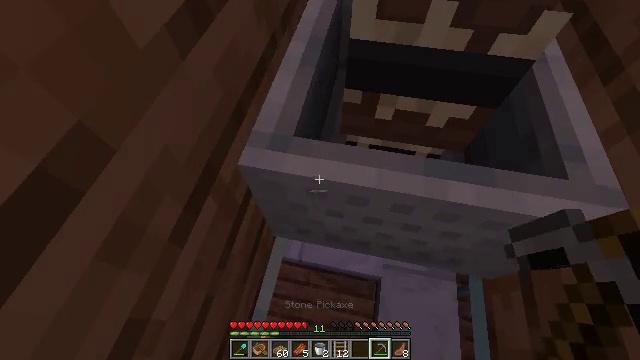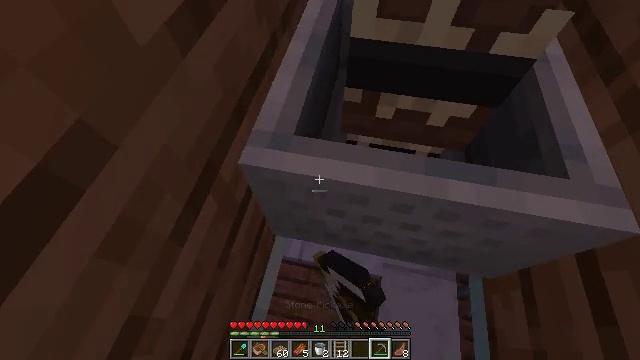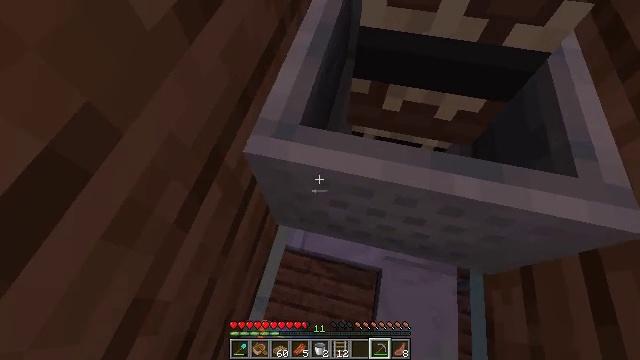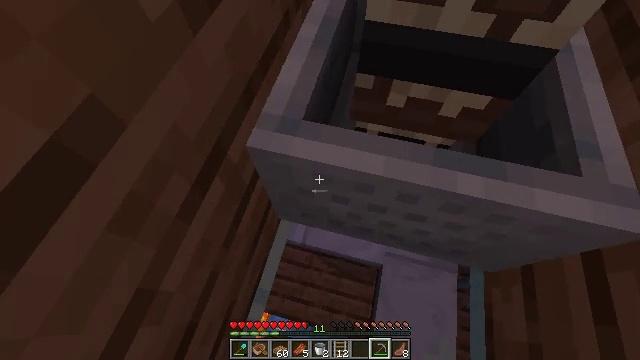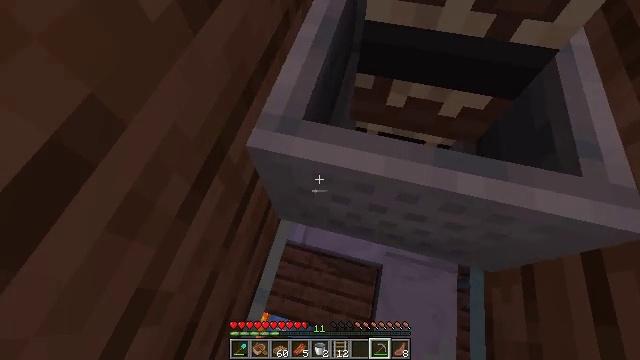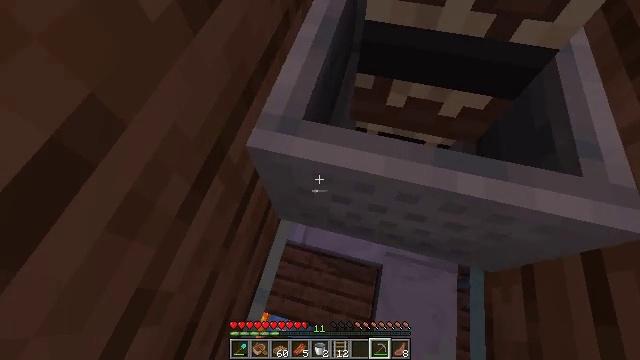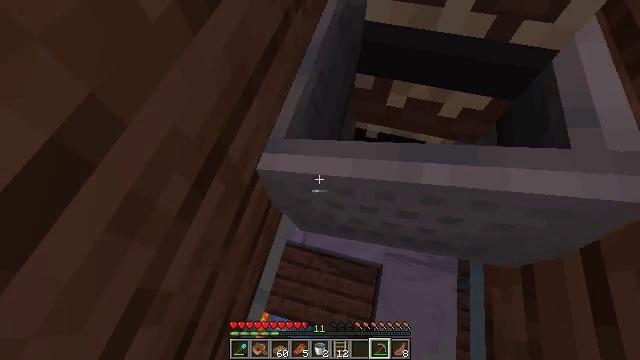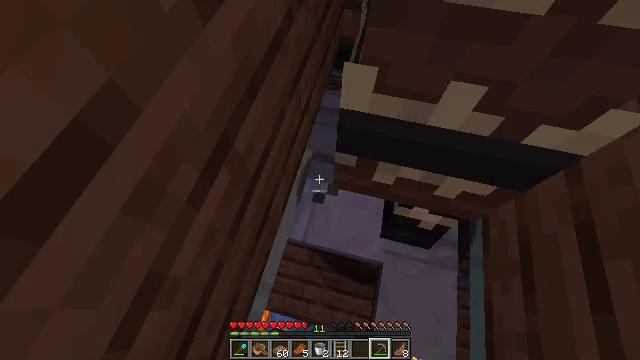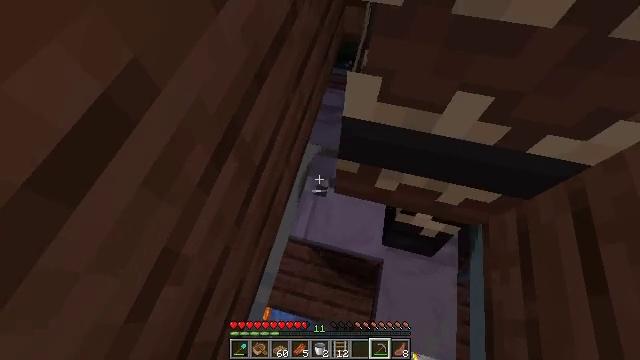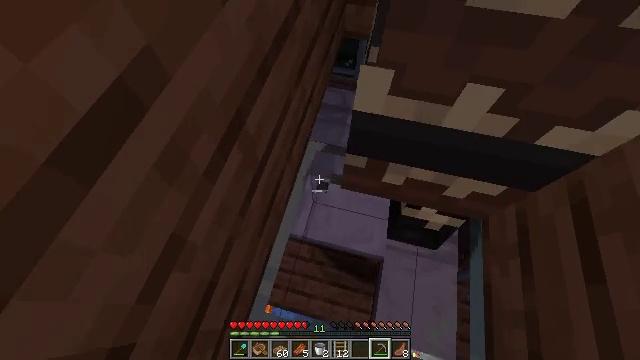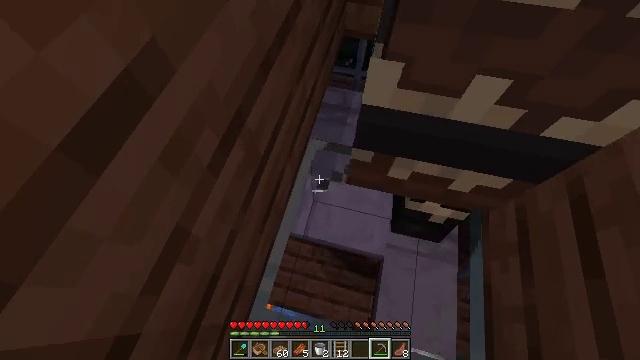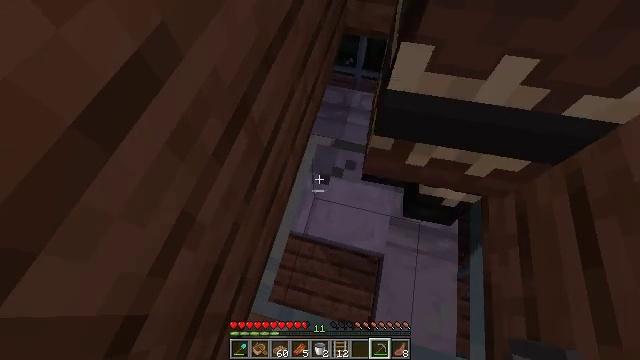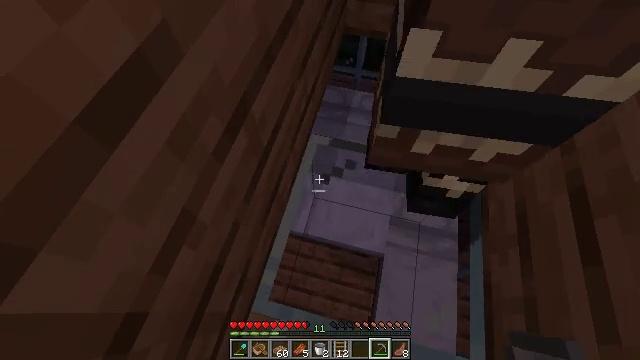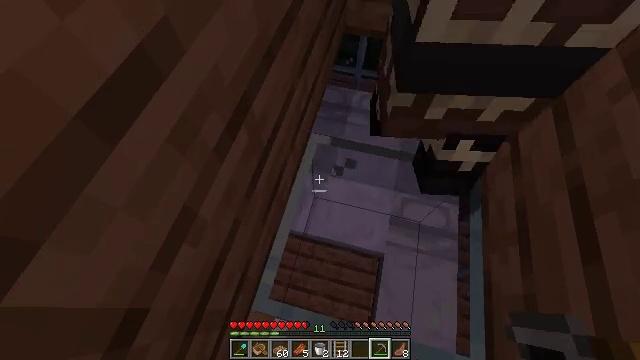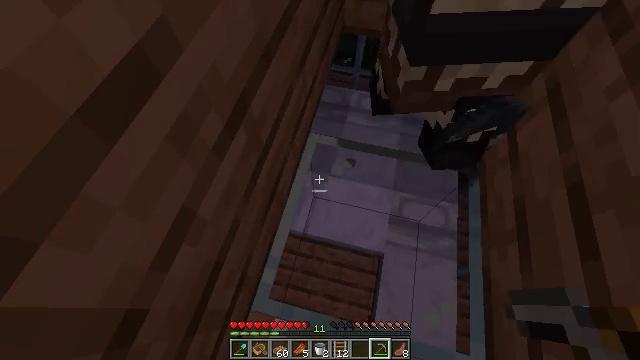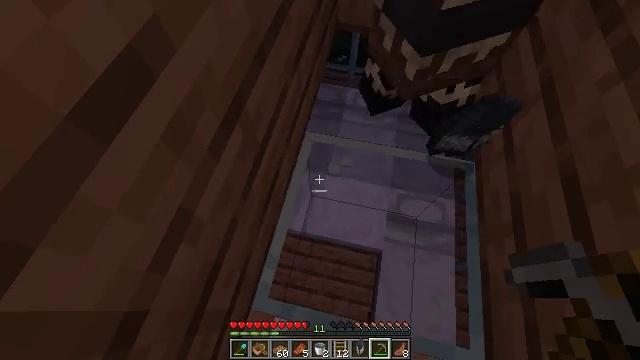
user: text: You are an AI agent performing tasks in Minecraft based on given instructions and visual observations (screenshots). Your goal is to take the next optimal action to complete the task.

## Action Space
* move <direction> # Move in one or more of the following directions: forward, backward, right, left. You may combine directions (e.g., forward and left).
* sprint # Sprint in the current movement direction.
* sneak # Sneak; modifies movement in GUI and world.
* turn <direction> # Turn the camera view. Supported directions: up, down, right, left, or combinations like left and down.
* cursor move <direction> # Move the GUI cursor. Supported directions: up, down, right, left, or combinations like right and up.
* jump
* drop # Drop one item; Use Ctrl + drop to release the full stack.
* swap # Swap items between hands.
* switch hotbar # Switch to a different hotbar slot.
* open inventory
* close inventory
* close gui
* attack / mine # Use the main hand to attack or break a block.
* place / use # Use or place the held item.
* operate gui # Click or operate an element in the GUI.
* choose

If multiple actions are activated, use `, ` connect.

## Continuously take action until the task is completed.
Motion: motion action
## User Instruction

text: Retrieve jungle planks by mining.
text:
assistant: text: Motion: sneak, attack / mine
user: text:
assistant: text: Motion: sneak, turn left and down, attack / mine
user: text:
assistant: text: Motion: sneak, turn left and down, attack / mine
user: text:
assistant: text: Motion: sneak, attack / mine
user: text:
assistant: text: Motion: sneak
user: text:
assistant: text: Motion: sneak
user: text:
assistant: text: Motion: sneak
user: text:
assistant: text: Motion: sneak
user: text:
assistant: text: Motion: sneak
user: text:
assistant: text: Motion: sneak
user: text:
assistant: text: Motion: sneak
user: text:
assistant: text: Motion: sneak
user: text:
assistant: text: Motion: sneak
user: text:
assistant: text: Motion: sneak
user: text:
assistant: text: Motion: sneak, turn right
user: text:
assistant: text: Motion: sneak, turn right
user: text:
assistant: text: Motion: sneak, turn right
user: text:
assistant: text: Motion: sneak
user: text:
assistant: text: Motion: move forward and move right, sneak
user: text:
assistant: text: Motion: move forward and move right, sneak
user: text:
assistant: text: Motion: move forward and move right, sneak
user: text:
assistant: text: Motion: move forward and move right, sneak
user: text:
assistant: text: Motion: sneak
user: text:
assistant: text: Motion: sneak
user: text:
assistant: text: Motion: sneak
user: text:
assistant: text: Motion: sneak
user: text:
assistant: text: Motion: sneak
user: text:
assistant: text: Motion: sneak
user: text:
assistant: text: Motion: sneak
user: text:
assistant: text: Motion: sneak